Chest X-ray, AP view. Patient: 73 years old, sex M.
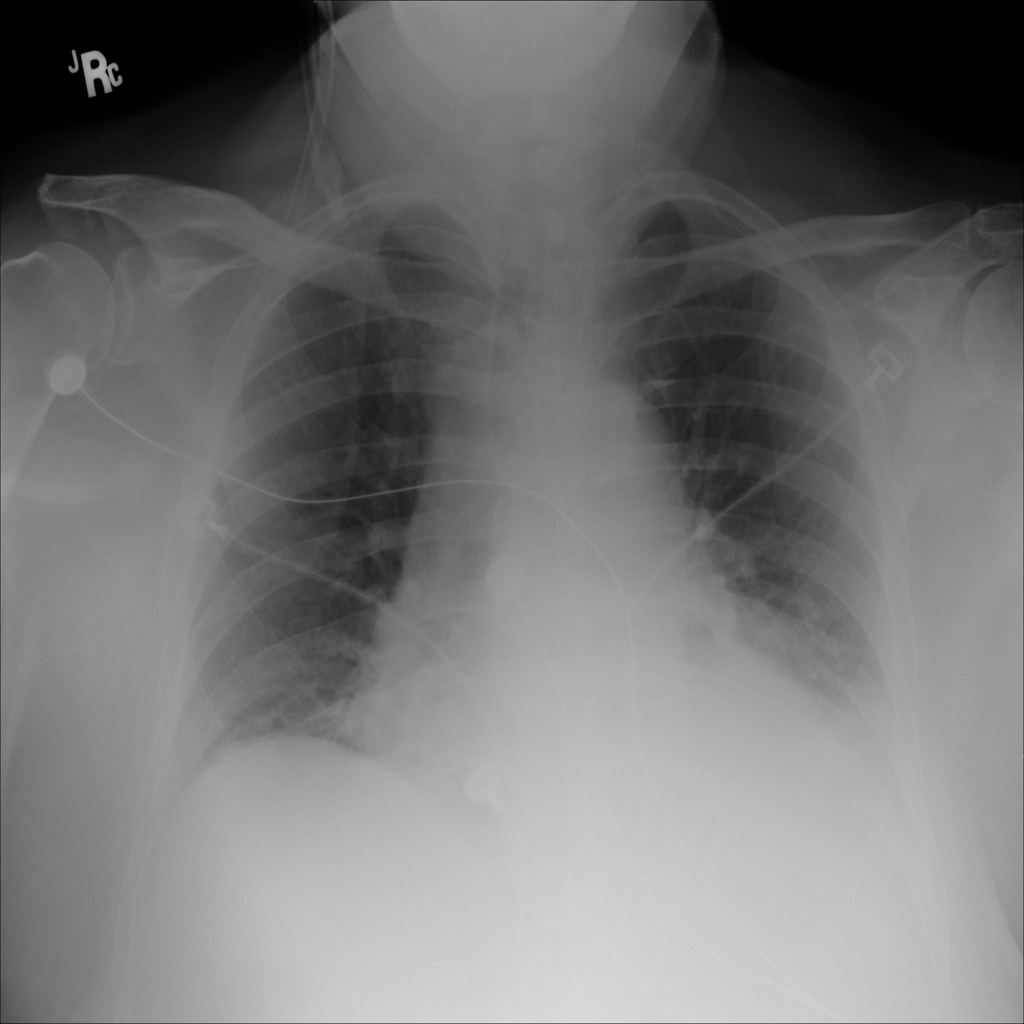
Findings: Consolidation